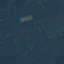
Label: Forest